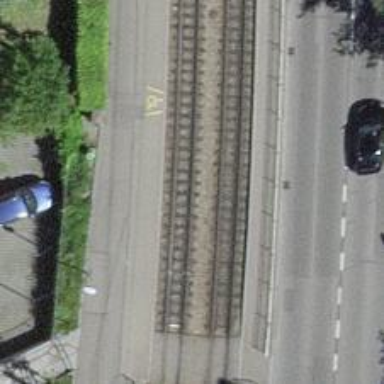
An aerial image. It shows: Tram stop with stop position for public transport.